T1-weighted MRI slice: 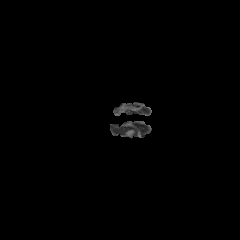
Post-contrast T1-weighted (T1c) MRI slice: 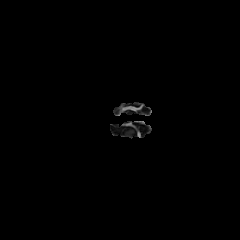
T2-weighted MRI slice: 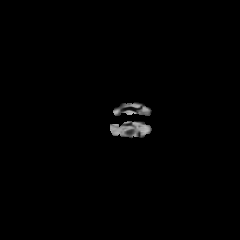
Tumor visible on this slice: no